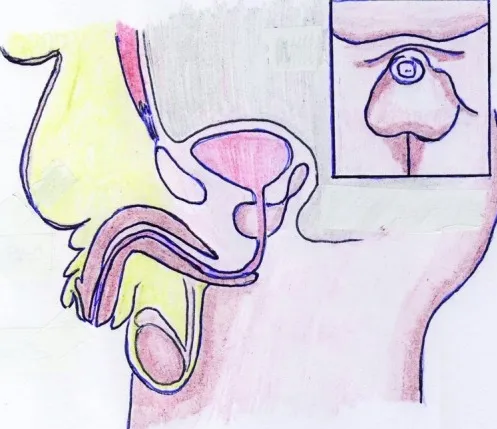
Subcutaneous fat deposition of the mons pubis.
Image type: radiology (x_ray)